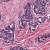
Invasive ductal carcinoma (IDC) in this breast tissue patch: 1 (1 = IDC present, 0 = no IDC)